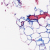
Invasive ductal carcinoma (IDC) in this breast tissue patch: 0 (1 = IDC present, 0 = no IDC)